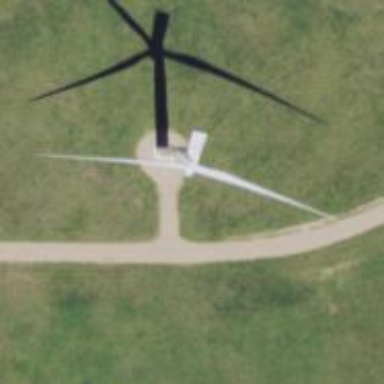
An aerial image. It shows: Wind generator in the form of horizontal axis wind turbine.